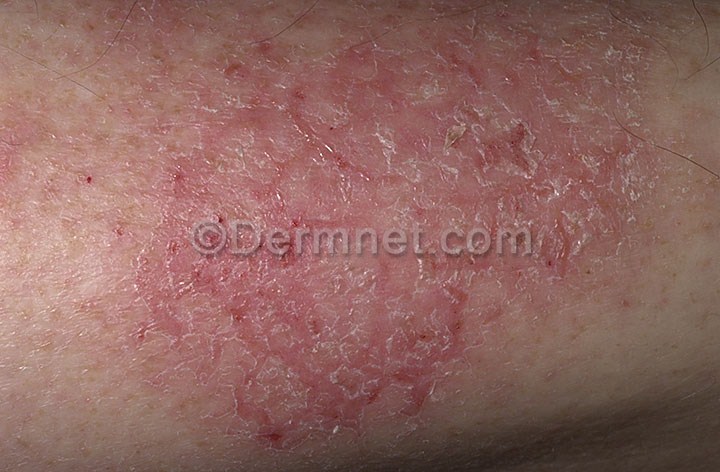
Disease: Eczema Photos